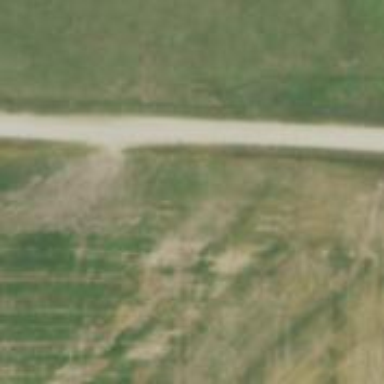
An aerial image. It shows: Tertiary road mainly consisting of gravel.